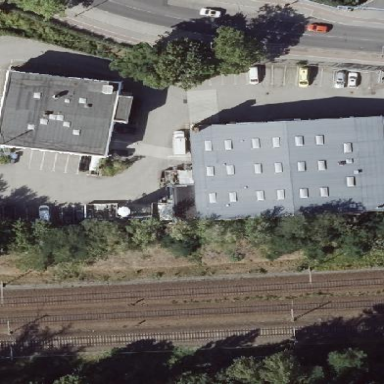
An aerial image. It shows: Industrial building with gabled roof.